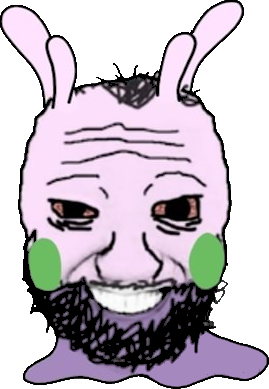
Label: 5_Coomer